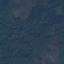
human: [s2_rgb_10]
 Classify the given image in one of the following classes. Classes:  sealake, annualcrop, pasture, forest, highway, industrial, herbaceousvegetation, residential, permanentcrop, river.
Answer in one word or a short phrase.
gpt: Forest